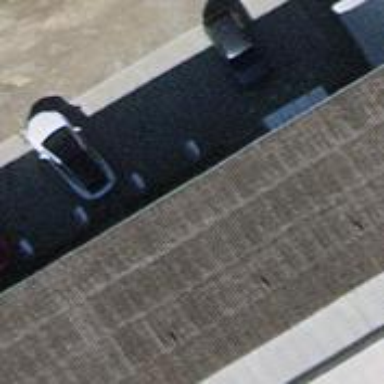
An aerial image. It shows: Charging station.